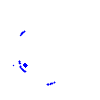
Particle: proton